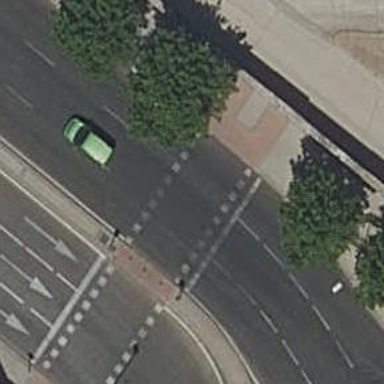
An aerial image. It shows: Uncontrolled footway crossing with markings.